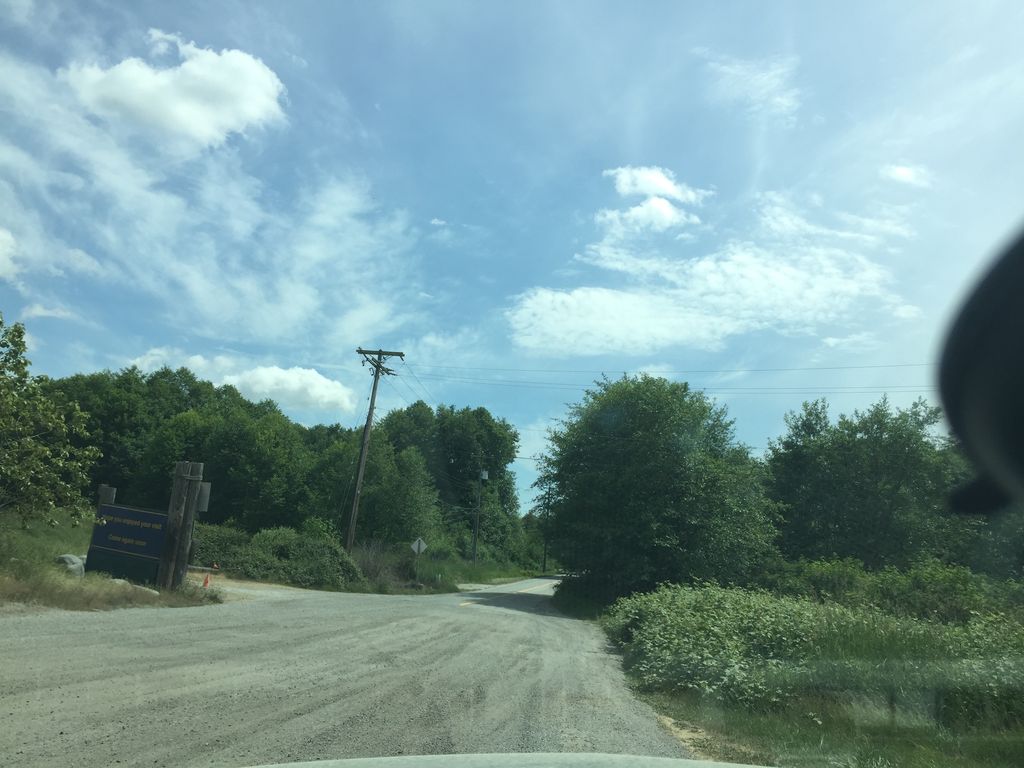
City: vancouver